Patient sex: M
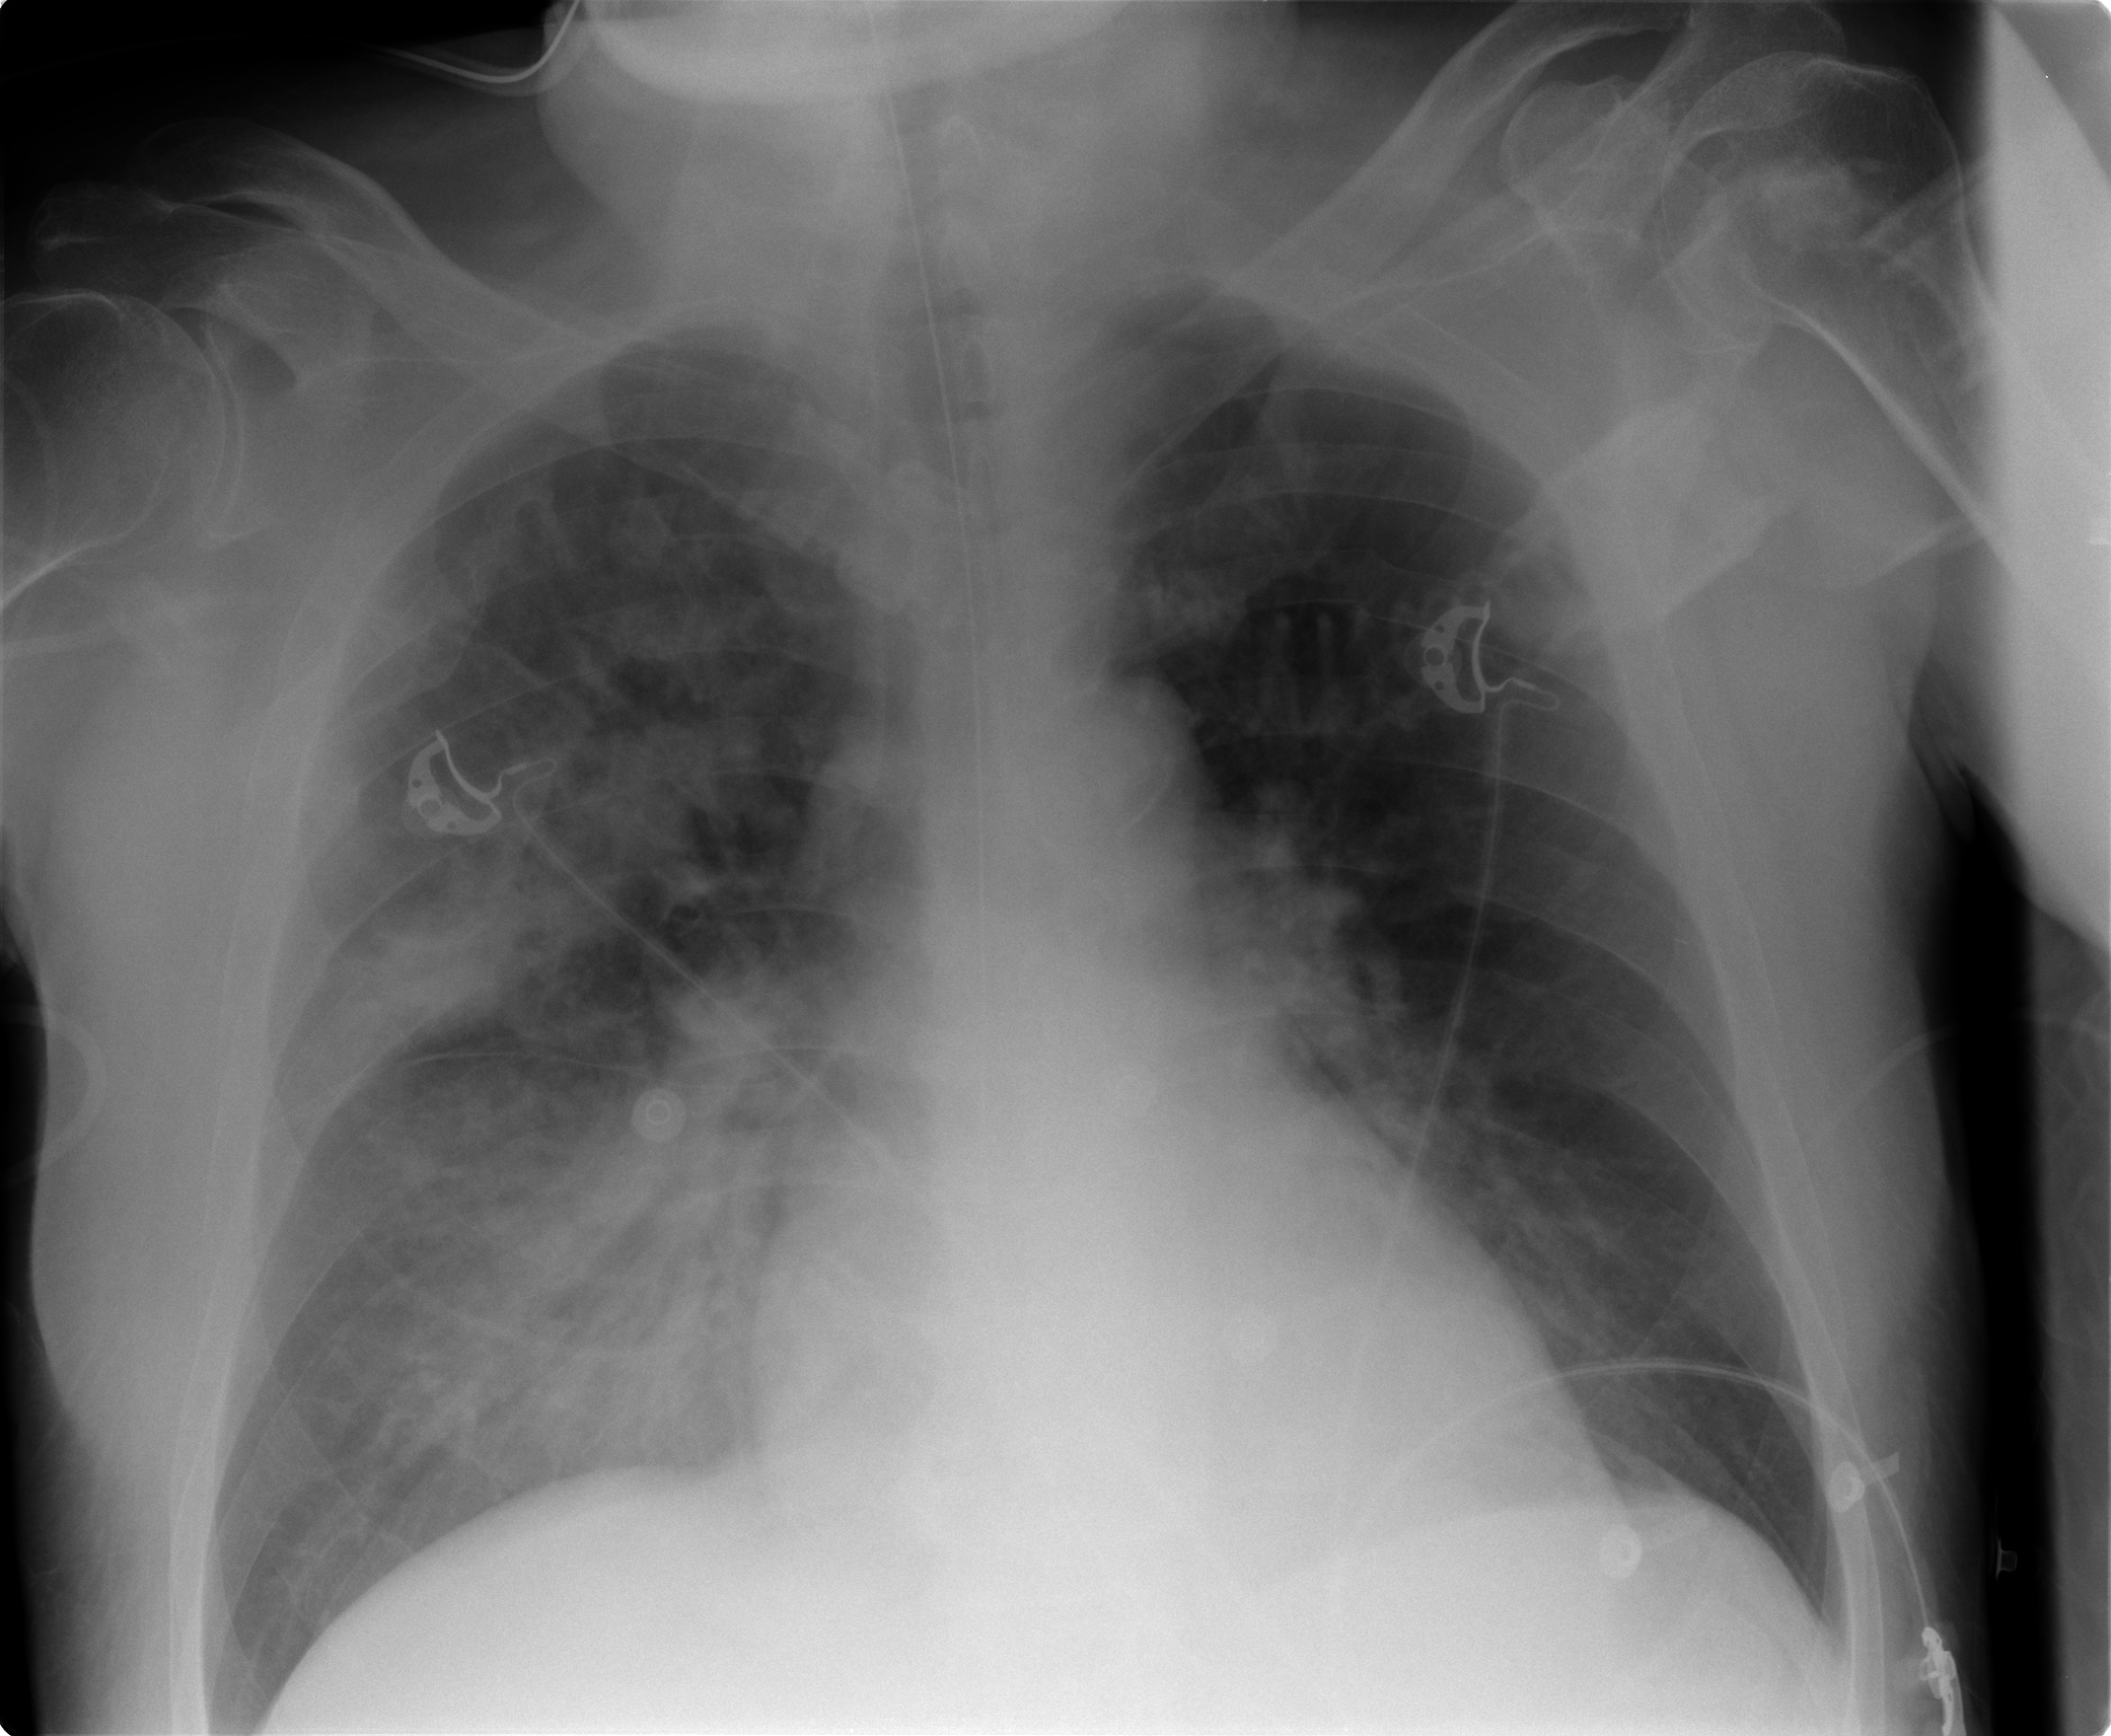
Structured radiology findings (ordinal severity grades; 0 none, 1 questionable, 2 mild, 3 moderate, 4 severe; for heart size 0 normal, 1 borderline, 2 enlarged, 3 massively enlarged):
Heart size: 0
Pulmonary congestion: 3
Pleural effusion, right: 0
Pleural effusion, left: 0
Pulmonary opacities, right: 3
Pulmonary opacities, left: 0
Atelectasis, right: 2
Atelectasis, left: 2